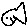
Label: fish